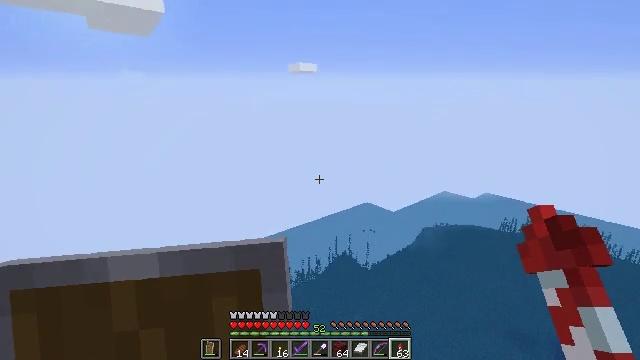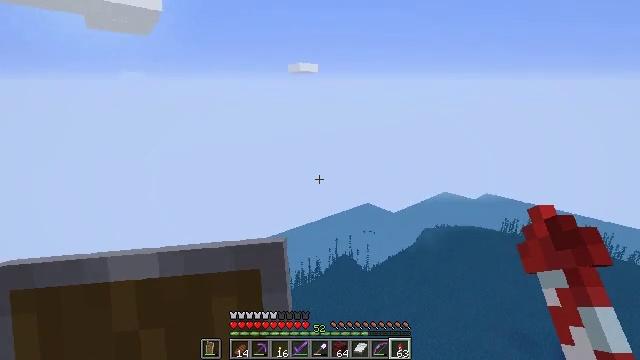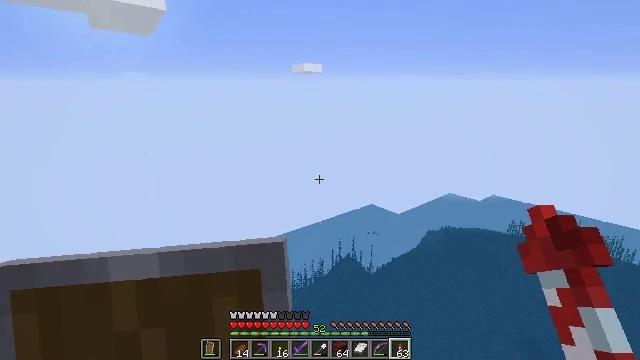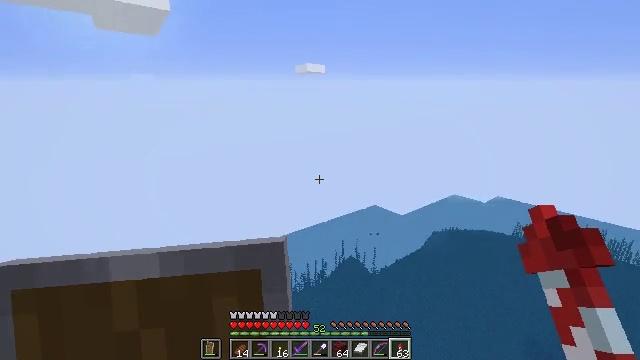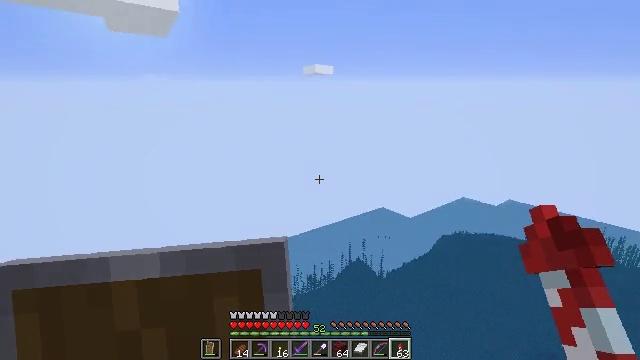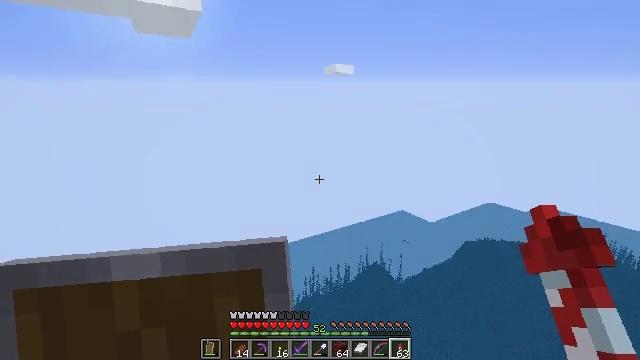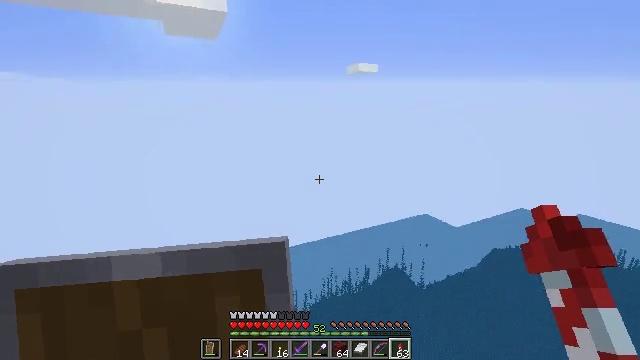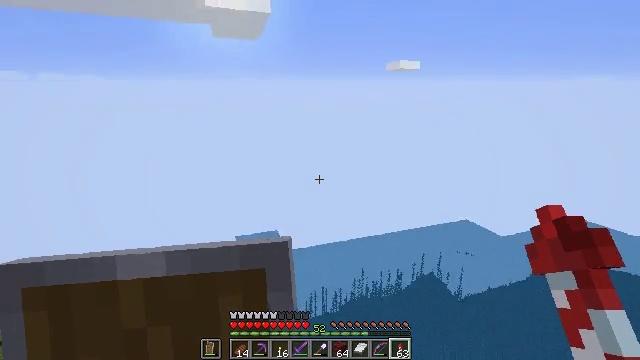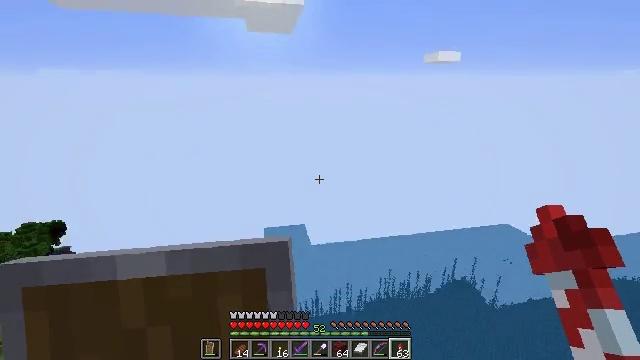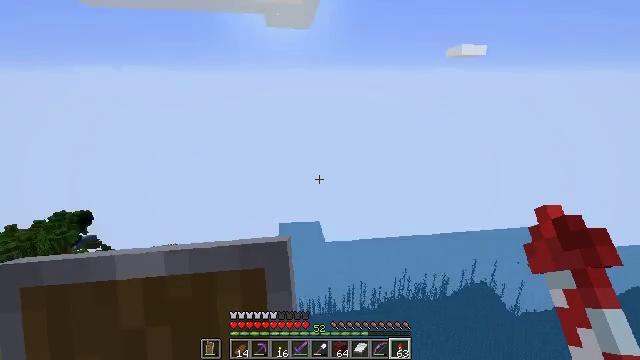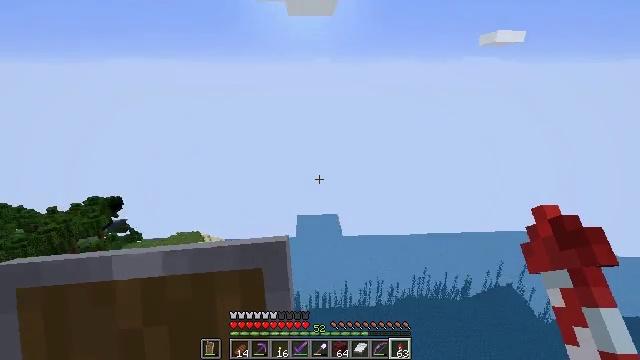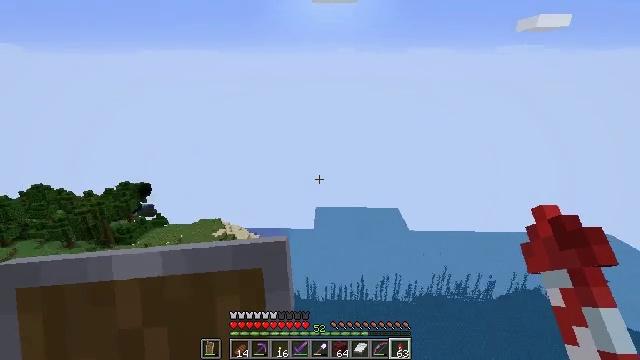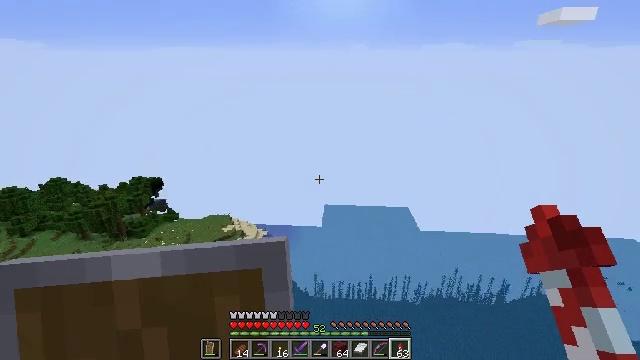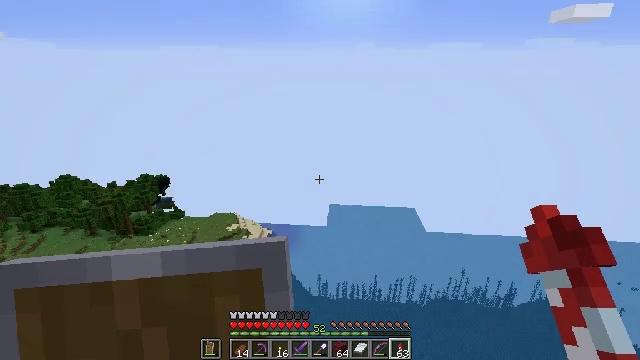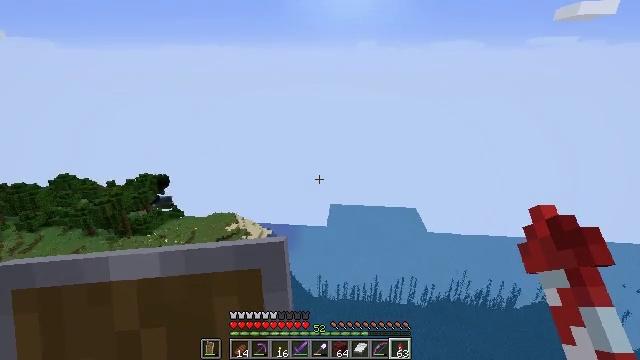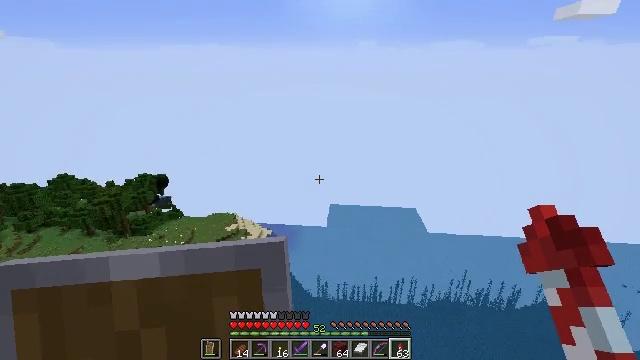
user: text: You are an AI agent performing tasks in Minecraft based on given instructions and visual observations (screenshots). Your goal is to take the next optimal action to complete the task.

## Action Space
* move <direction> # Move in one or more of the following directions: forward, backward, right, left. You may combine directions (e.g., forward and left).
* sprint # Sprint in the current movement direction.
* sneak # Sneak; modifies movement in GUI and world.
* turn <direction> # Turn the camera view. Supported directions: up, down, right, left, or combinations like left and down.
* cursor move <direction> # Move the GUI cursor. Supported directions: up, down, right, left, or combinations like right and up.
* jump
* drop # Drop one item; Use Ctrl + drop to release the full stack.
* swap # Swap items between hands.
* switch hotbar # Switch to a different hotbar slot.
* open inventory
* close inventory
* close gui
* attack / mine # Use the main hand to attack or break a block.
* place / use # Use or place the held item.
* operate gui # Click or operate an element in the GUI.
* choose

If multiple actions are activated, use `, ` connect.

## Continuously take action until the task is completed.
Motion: motion action
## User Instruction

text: Collect sandstone by mining.
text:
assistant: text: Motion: no_op
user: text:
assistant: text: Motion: no_op
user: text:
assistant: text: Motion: no_op
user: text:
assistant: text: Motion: turn left
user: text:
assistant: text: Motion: turn left
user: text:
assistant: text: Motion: turn left
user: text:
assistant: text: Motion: turn left
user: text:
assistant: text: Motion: turn left and down
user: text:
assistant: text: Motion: turn left
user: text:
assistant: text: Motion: turn left and down
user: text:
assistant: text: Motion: turn left and down
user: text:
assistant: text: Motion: turn left
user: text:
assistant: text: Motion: turn left
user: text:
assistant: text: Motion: no_op
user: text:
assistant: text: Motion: no_op
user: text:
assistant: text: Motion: no_op
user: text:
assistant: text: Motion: no_op
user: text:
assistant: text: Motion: no_op
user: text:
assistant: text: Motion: no_op
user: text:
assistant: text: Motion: no_op
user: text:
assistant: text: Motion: no_op
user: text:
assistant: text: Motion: no_op
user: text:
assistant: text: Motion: no_op
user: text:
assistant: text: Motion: no_op
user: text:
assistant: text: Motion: no_op
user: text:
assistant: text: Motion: no_op
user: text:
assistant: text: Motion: no_op
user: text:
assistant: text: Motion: no_op
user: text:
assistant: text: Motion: no_op
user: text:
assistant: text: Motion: no_op